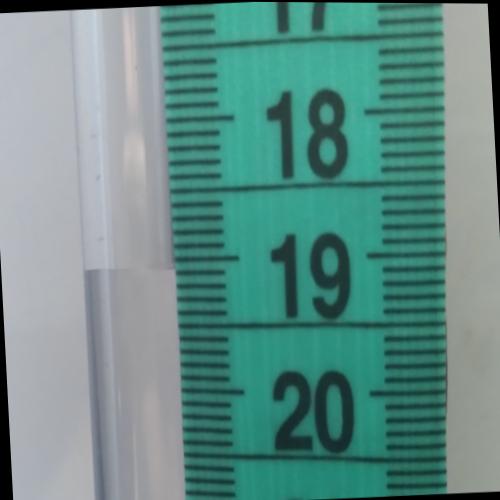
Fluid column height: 19.1 cm